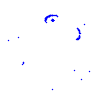
Particle: proton